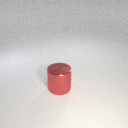
large red metal cylinder